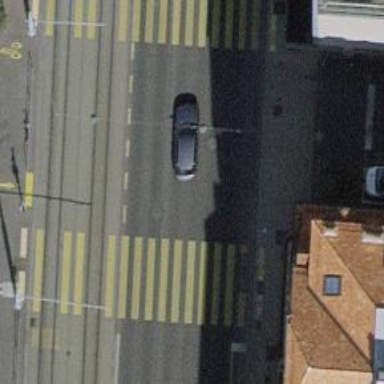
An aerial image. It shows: Road with traffic signals.